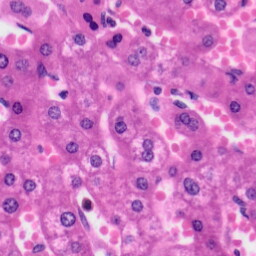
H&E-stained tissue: Liver